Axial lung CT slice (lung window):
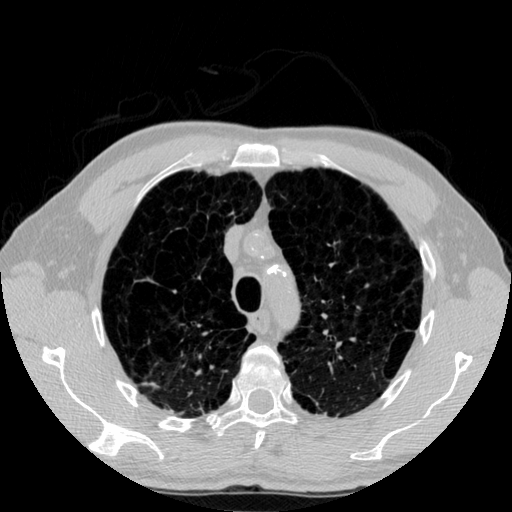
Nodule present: no